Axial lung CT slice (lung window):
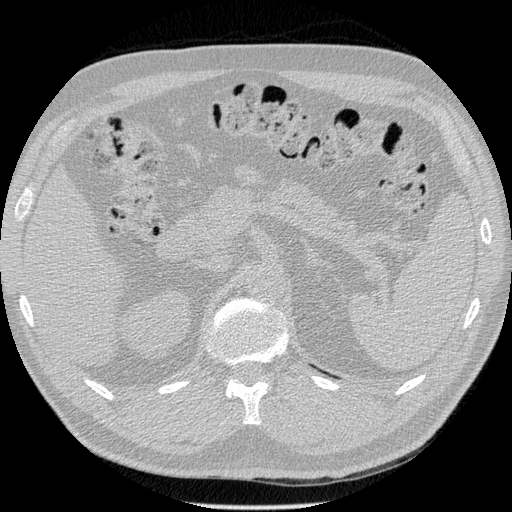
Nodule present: no